Field crop: maize
Growth stage: 2
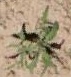
Species: atriplex